Interaction volume radius: 5 \u00c5
Interaction volume height: 15 \u00c5
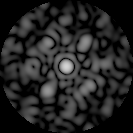
Disorder parameter: 0.5817